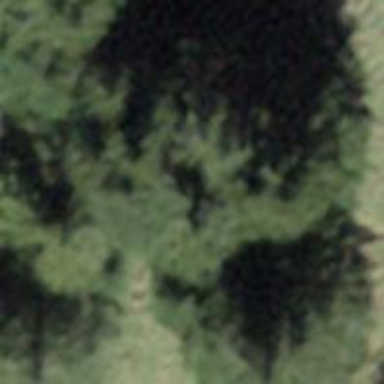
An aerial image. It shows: Forest area.